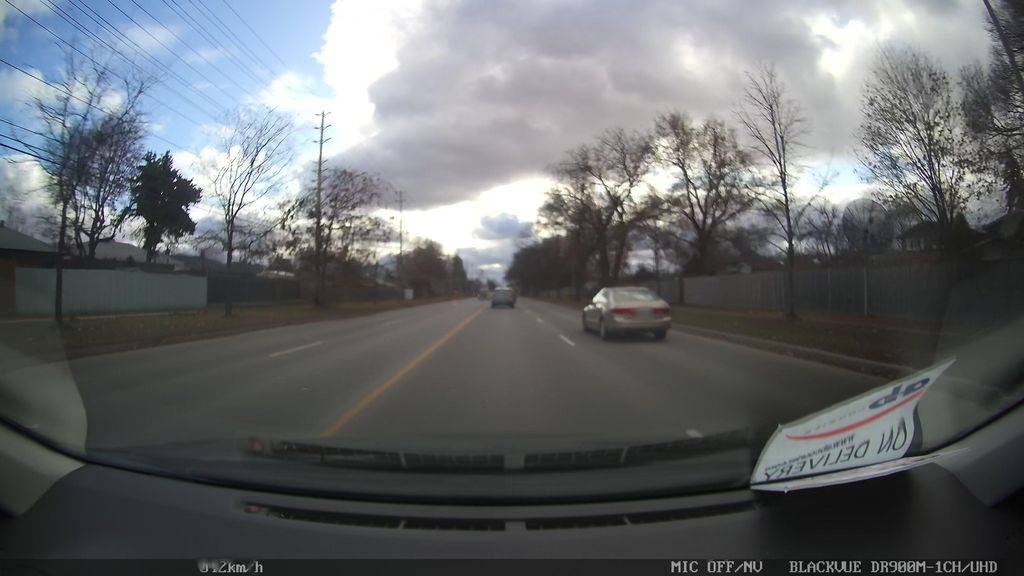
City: toronto